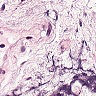
Metastatic tissue present: no